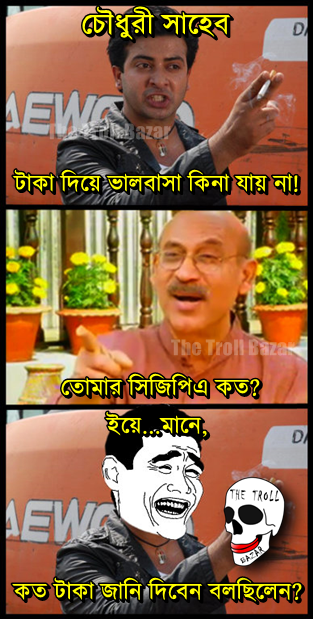
Caption: চৌধুরী সাহেব টাকা দিয়ে ভালোবাসা কিনা যায় না! তোমার সিজিপিএ কত? ইয়ে মানে, কত টাকা জানি দিবেন বলছিলেন?
Label: non-hate